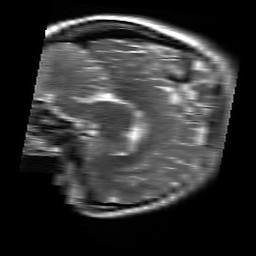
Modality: T2w
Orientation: sagittal
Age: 22
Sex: female
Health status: healthy
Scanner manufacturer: siemens
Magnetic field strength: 3 T
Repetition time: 4.01 s
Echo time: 0.116 s